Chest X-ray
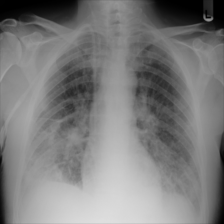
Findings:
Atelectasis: negative
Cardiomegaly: negative
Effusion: negative
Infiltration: negative
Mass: negative
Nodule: negative
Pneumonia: negative
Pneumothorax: negative
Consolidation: negative
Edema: negative
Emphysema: negative
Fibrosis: negative
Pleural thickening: negative
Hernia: negative